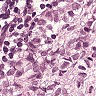
Metastatic tissue present: yes